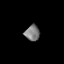
Tissue: prostate
Cell type: T cells
Senescence score: 0.3118
Nuclear area (px): 227
Mean DAPI intensity: 123.282